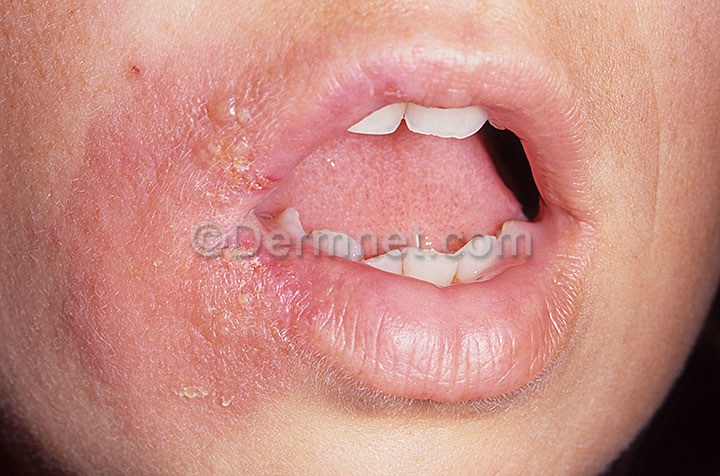
Disease: Warts Molluscum and other Viral Infections